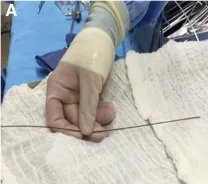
Lawson retrograde needle-catheter preparation. (A, B) Luer lock loosened.
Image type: medical_photograph (skin_photograph)